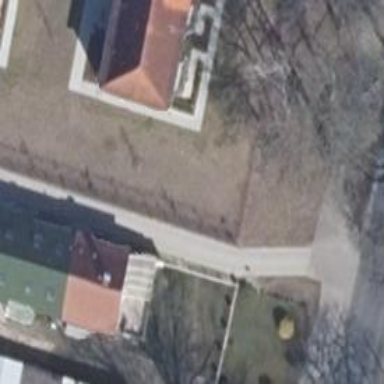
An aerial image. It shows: Driveway with sandy surface.